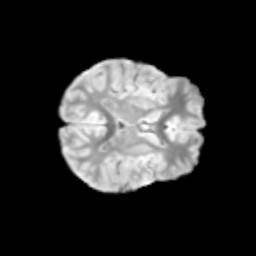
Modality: T2w
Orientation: axial
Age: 9
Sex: male
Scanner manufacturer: siemens
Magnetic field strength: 3 T
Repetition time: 3.8 s
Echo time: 0.07 s